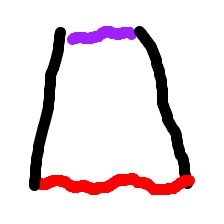
Shape: trapezoid